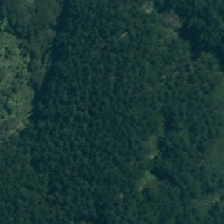
Land cover: harvested_forest